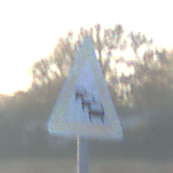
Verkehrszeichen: Stau
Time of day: Dawn
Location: Outdoor (Nature)
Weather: Clear
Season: NotSpecified
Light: Natural